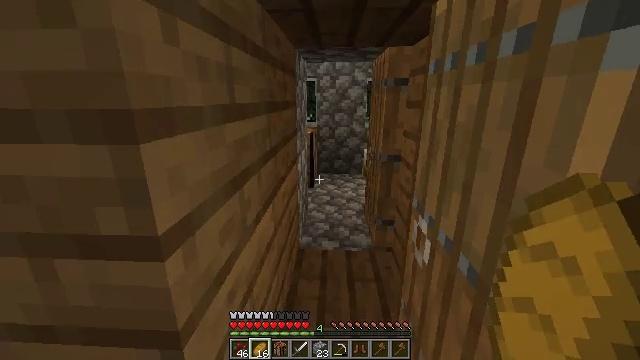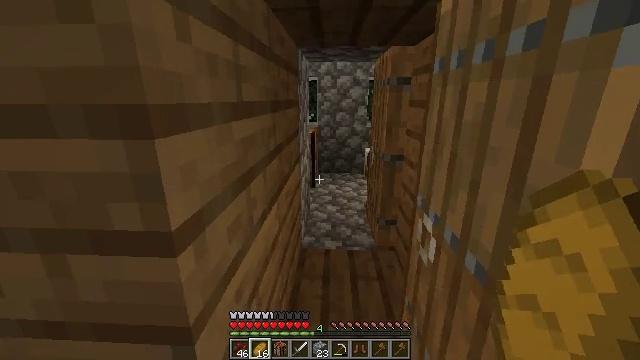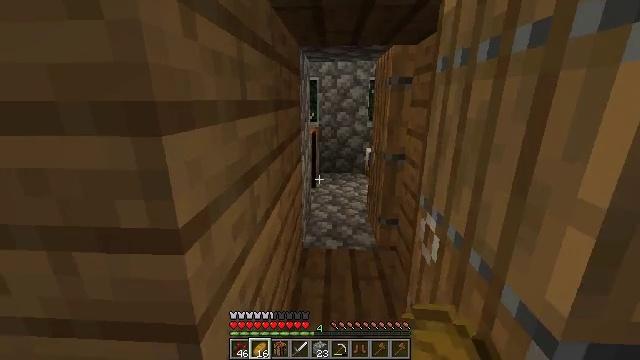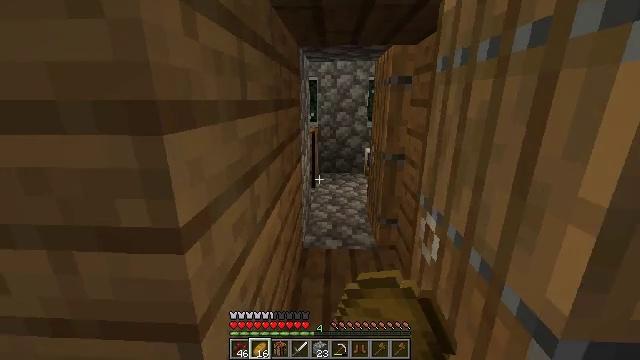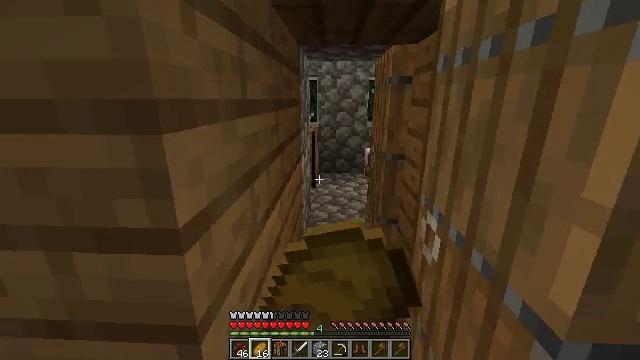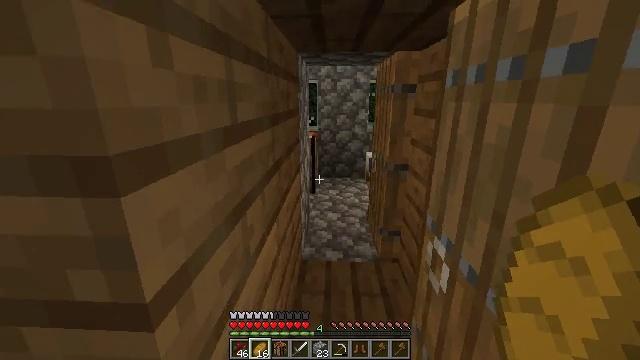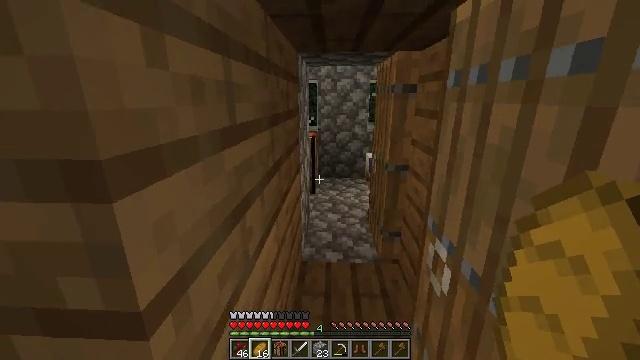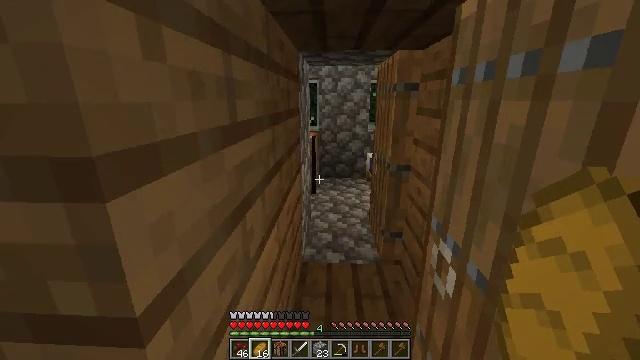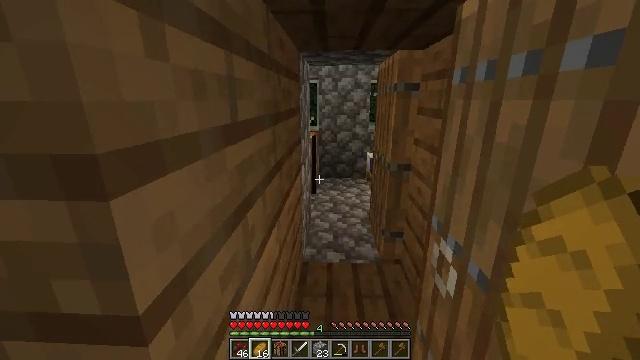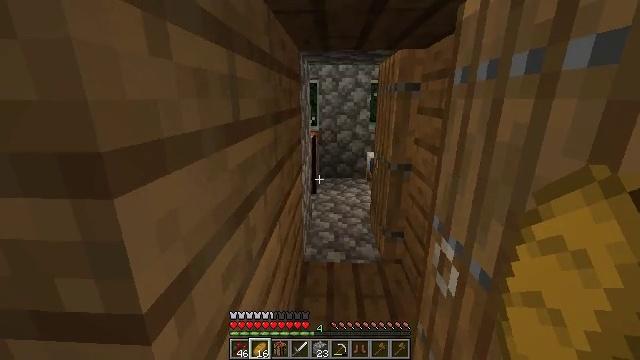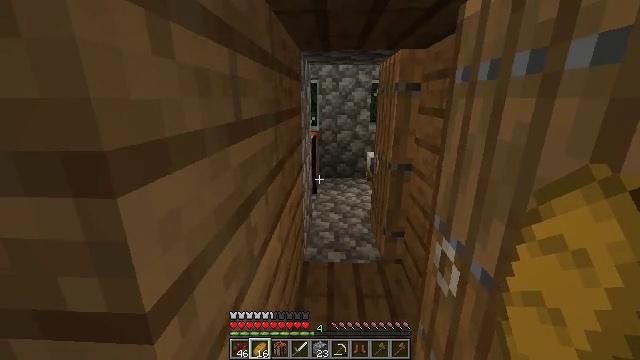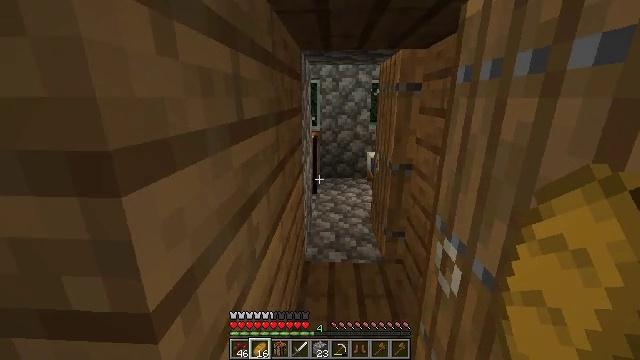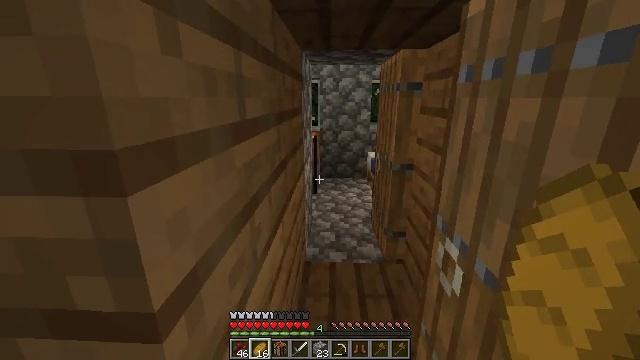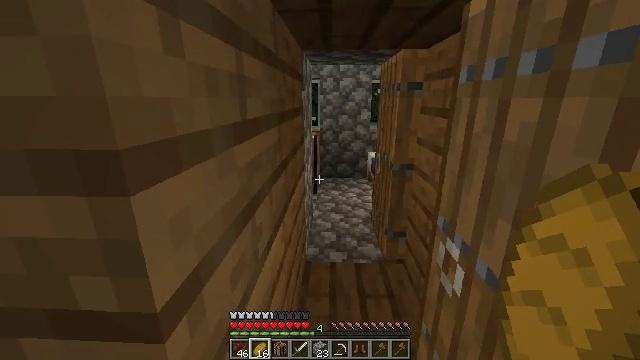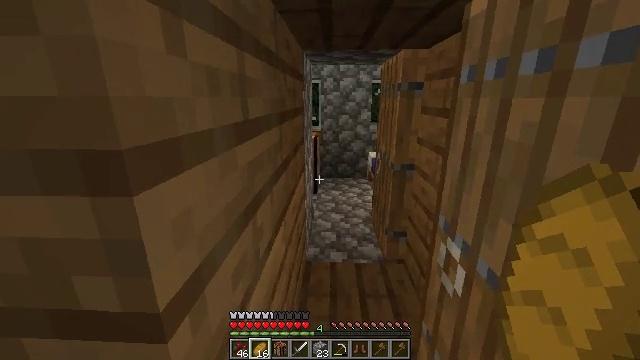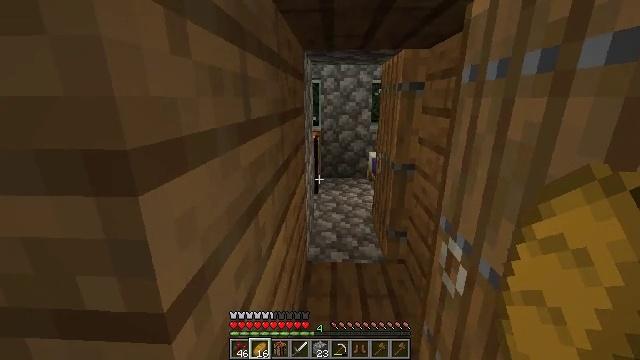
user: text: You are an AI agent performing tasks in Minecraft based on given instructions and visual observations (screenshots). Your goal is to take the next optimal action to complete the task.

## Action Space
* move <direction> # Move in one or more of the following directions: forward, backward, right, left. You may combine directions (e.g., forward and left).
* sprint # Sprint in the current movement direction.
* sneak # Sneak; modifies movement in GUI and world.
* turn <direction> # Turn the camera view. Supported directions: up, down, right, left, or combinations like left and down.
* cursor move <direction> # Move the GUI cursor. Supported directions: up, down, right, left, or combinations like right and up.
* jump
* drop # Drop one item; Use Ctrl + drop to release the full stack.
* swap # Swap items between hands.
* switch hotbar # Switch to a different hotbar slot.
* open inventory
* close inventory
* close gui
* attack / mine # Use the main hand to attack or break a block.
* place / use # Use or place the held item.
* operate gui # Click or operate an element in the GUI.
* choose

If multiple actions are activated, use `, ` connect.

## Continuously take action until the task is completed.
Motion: motion action
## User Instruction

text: Collect the blue bed by attacking it.
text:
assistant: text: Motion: no_op
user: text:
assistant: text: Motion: use / place
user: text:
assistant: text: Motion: use / place
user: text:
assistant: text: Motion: move forward, use / place
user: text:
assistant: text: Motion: move forward
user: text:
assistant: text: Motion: move forward
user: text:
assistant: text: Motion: move forward
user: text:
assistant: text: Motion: move forward
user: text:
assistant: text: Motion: move forward
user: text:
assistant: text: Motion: move forward
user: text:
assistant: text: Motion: move forward
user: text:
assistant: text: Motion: move forward
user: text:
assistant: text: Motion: move forward
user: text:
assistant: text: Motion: move forward
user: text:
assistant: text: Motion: move forward
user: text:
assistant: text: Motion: move forward
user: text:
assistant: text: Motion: move forward
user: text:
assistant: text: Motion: move forward and move right
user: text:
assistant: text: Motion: move forward and move right, turn right
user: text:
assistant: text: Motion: move forward and move right
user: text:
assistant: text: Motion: move forward
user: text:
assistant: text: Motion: move forward
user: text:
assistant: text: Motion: move forward
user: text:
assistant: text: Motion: move forward
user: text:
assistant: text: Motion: move forward
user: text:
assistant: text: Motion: move forward
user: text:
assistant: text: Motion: move forward and move left
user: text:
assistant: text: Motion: move forward and move left
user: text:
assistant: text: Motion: move forward and move left, turn right
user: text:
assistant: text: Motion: move forward, turn right